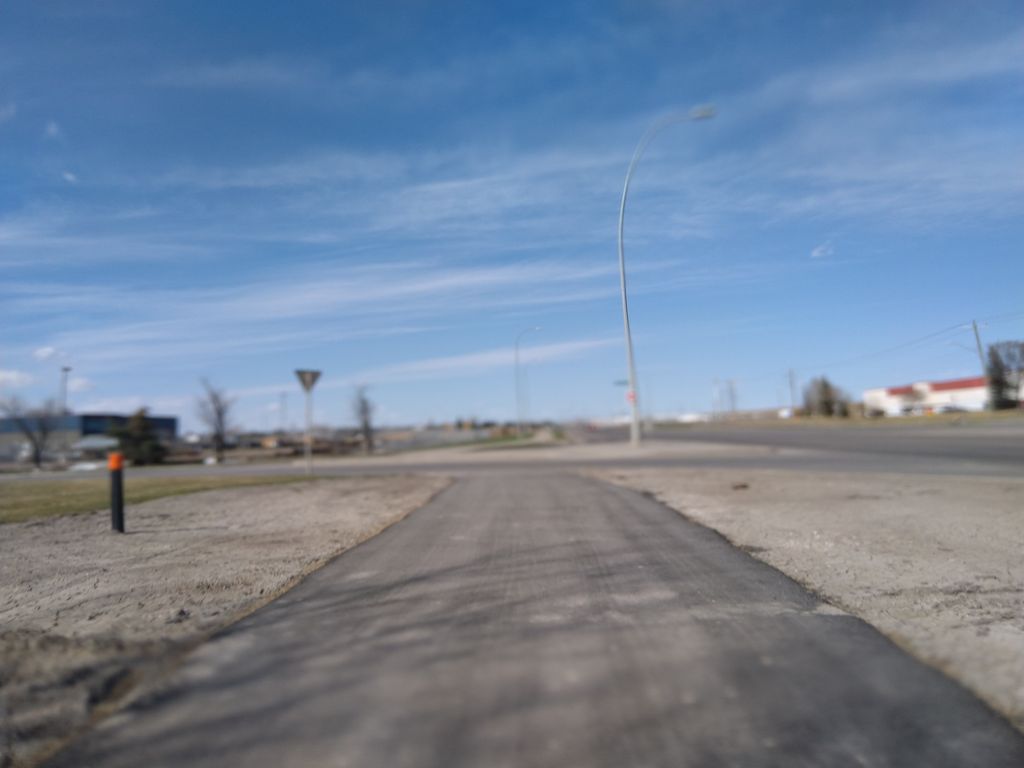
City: calgary